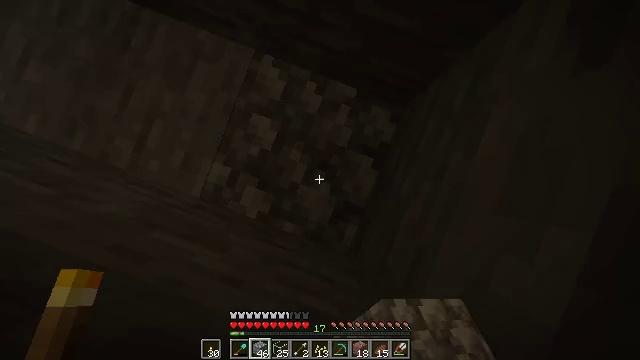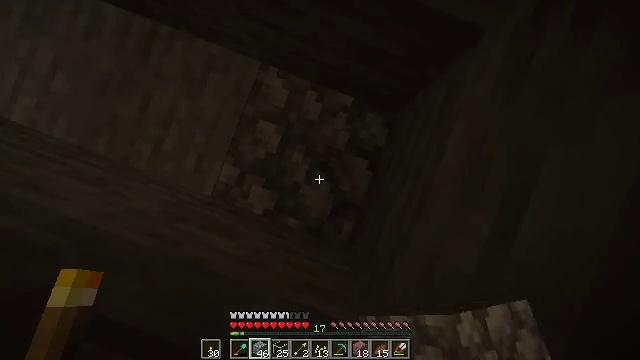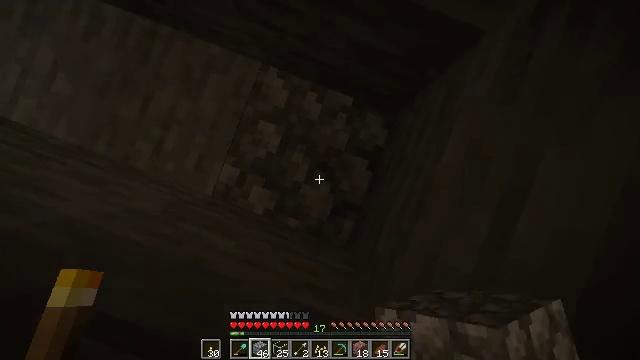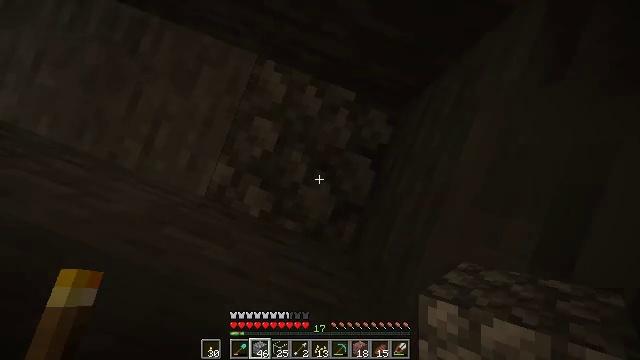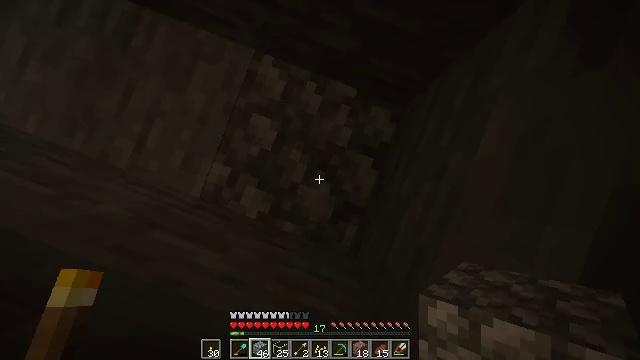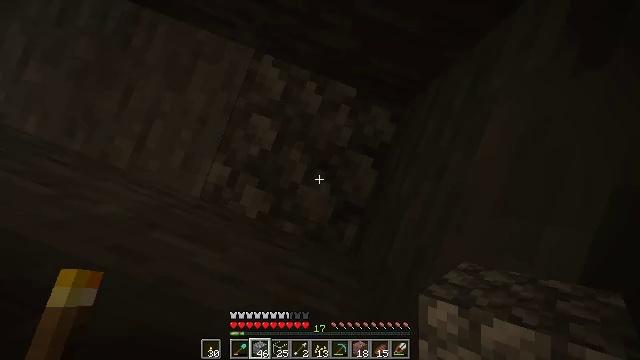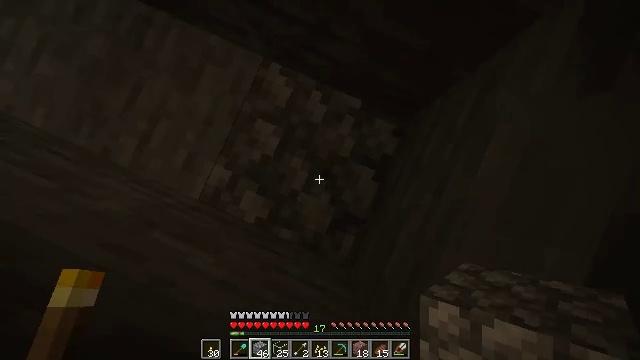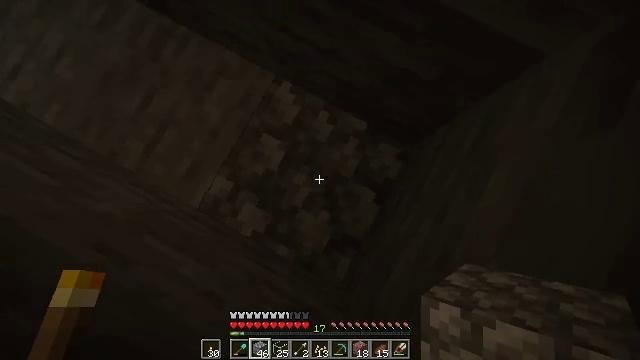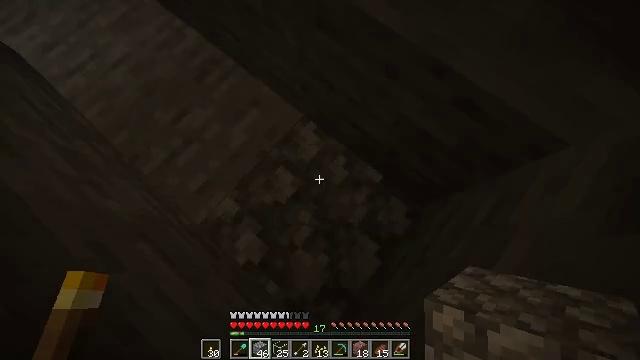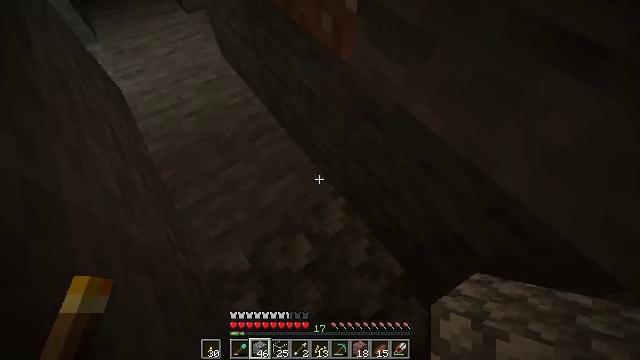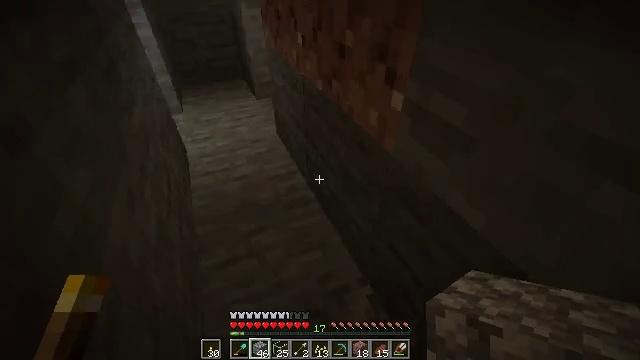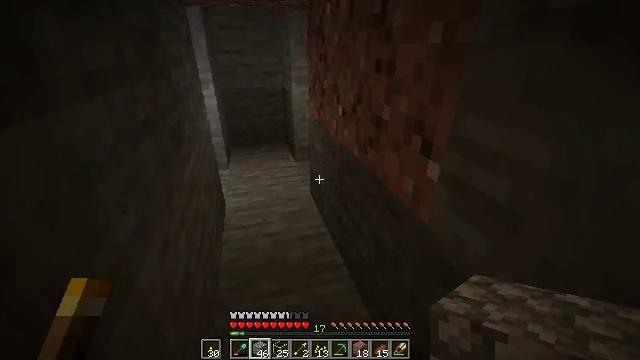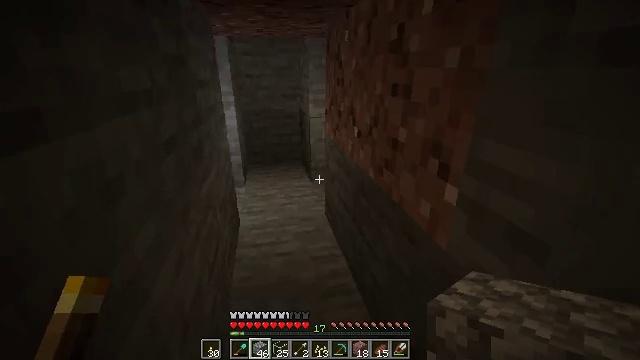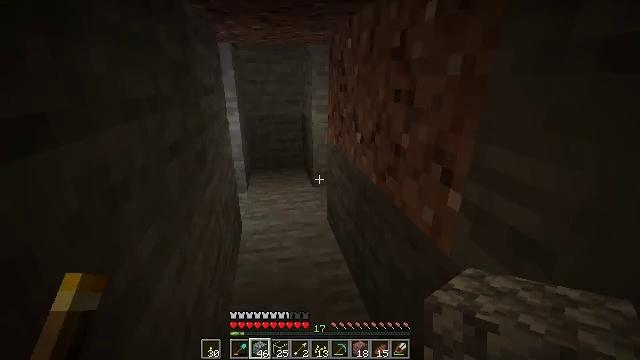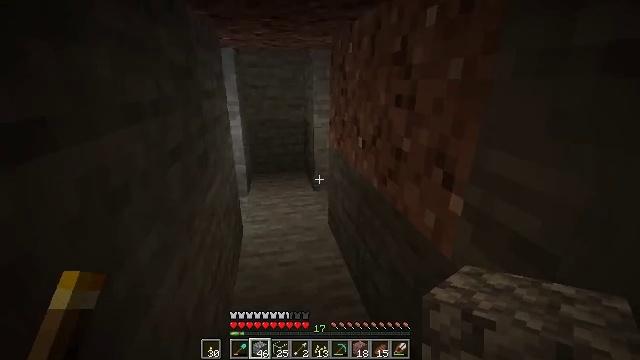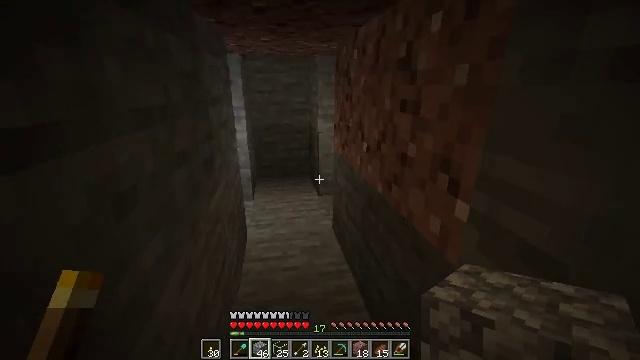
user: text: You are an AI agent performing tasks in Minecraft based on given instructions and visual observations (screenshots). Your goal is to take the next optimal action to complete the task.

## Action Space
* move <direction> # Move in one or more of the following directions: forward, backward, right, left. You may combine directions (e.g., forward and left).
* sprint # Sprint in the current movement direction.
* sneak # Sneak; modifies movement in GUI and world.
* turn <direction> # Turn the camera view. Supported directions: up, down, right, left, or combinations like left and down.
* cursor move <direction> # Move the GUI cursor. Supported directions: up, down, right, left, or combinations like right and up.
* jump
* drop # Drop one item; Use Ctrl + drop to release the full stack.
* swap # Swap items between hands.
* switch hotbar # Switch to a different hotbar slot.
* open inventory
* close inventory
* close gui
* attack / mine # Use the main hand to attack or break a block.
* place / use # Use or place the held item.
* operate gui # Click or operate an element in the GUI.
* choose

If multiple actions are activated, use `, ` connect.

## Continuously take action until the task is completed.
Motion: motion action
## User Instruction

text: Break the wall torch for relocation.
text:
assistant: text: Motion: use / place, jump
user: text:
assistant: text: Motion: use / place, jump
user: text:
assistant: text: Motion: use / place, jump
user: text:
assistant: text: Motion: jump
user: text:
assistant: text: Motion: jump
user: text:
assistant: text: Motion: turn left and up, jump
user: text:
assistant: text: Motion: turn left and up
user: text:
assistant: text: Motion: turn left and up
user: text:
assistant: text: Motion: turn left and up
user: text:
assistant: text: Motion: turn left and up
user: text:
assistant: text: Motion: turn left and up
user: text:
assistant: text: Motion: turn left and up
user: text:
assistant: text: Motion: turn up
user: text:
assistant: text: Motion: no_op
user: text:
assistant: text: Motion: turn left and up
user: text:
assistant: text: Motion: turn left and up
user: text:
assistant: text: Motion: move forward, turn left and up
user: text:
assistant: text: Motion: move forward, turn left
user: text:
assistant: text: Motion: move forward, turn left
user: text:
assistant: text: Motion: move forward
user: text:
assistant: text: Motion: move forward, turn up
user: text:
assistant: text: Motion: move forward, turn up
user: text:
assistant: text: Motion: move forward
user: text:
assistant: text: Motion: move forward, turn left
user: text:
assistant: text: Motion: move forward, turn left and up
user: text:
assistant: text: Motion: move forward, turn right
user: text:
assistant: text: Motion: move forward and move right, turn right
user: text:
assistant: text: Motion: move forward and move right
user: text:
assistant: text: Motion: move right
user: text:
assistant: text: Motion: no_op